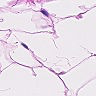
Metastatic tissue present: no